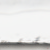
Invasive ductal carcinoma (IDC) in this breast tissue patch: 0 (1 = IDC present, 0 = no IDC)